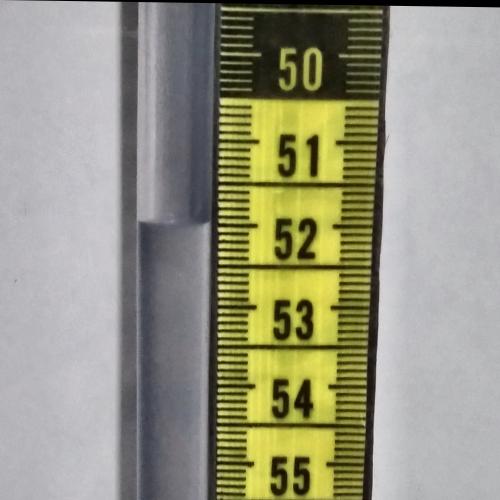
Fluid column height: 52.0 cm